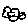
Label: cloud